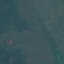
Label: HerbaceousVegetation